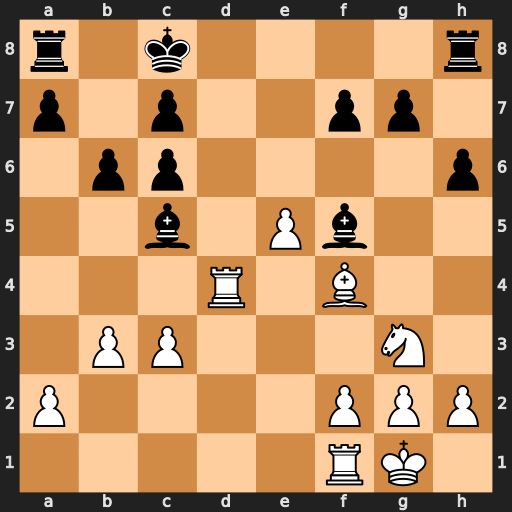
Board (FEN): r1k4r/p1p2pp1/1pp4p/2b1Pb2/3R1B2/1PP3N1/P4PPP/5RK1
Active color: w
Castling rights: -
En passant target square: -
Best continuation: Nxf5